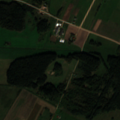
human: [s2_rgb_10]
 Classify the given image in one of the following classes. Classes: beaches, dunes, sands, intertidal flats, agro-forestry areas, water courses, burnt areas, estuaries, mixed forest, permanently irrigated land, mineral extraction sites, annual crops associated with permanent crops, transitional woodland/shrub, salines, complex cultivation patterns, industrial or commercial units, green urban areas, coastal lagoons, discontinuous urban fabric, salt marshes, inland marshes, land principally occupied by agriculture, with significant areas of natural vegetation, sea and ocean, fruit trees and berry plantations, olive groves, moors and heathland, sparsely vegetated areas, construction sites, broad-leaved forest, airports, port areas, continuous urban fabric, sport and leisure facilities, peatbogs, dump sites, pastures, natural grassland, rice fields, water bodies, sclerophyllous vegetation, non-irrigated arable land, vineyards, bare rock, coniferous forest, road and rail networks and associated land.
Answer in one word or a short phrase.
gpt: non-irrigated arable land, pastures, land principally occupied by agriculture, with significant areas of natural vegetation, mixed forest